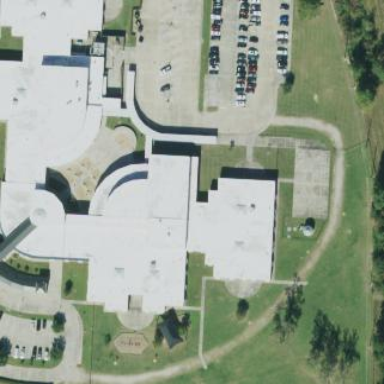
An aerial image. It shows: School building.